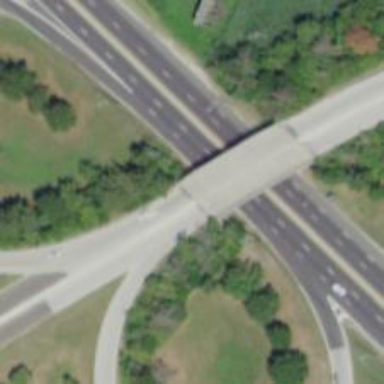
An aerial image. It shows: Trunk_link highway on bridge.